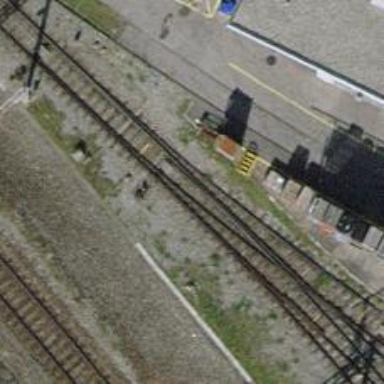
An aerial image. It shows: Railway switch.